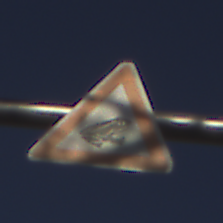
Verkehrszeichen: AmphibienwanderungLinks
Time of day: MorningAfternoon
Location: Outdoor (RoadRail)
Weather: PartlyCloudy
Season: NotSpecified
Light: Natural